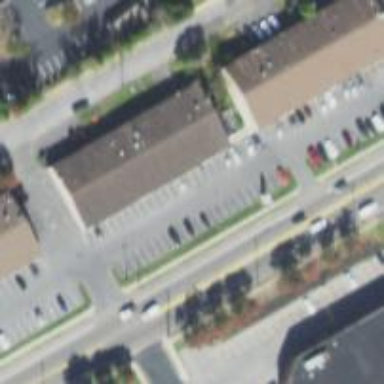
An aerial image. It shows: Retail building.